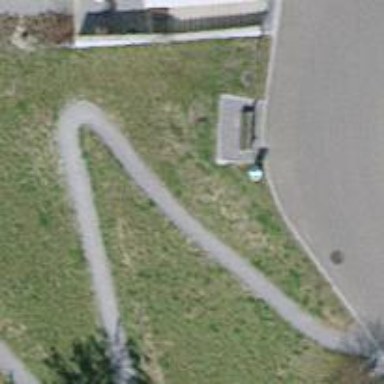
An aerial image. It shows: Brown bench in the vicinity.